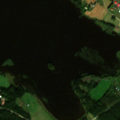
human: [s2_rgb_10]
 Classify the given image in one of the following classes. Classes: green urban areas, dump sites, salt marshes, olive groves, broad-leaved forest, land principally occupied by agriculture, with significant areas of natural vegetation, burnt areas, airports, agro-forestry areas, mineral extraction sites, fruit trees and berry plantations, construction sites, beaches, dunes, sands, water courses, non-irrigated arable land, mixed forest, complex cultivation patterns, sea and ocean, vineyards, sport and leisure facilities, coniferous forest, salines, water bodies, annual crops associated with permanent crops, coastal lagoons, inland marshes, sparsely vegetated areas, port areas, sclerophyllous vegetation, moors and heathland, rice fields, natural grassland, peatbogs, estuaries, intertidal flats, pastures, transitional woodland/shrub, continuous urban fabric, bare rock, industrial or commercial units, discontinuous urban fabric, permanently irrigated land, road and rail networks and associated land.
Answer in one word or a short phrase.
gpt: non-irrigated arable land, land principally occupied by agriculture, with significant areas of natural vegetation, mixed forest, water bodies